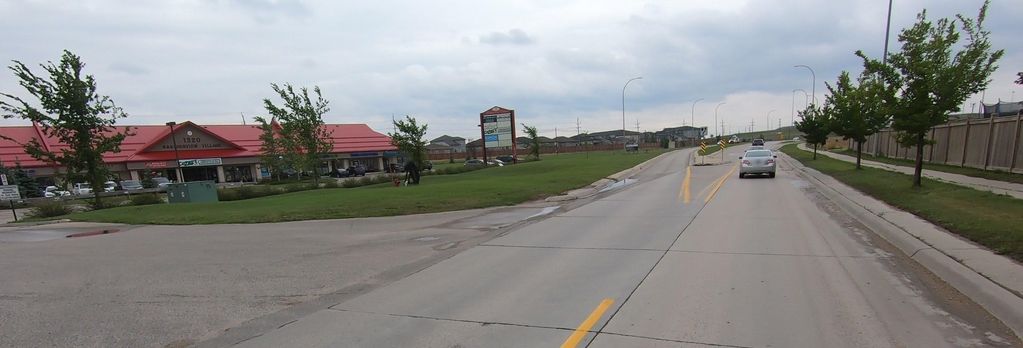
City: winnipeg